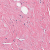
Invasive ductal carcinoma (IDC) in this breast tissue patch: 0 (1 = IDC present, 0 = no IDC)